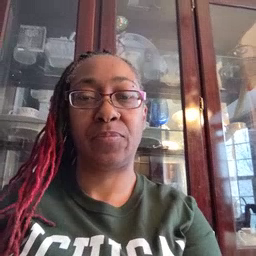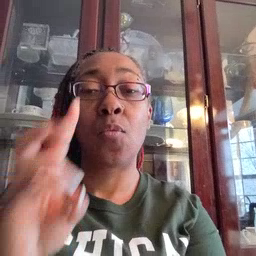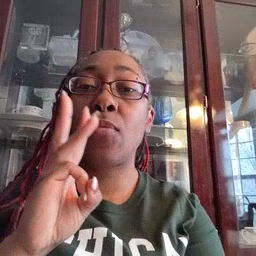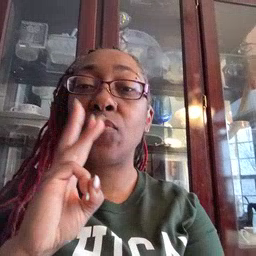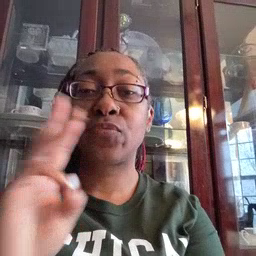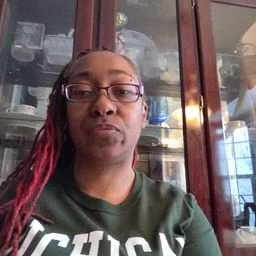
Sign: water